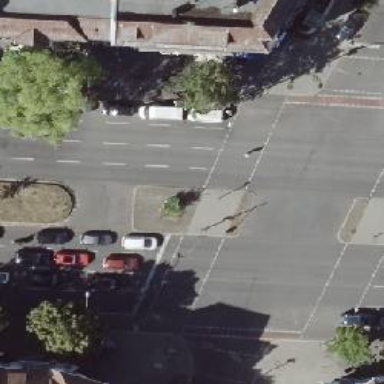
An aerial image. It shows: Footway located on traffic island.